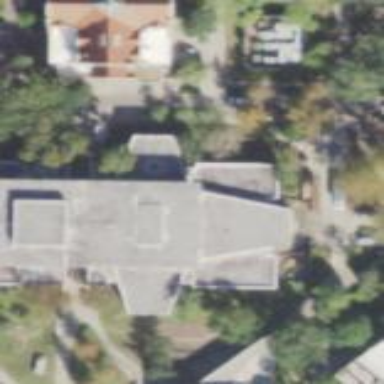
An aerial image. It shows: Grey-roofed university building.